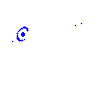
Particle: proton